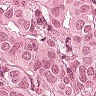
Metastatic tissue present: yes